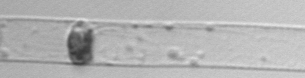
Label: Dactyliosolen_blavyanus